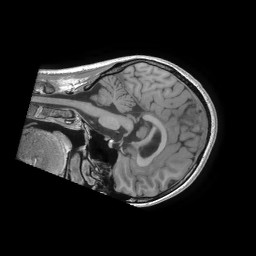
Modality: T1w
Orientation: sagittal
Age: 24
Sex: female
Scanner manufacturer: ge
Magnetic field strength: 3 T
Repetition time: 0.007332 s
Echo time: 0.002816 s